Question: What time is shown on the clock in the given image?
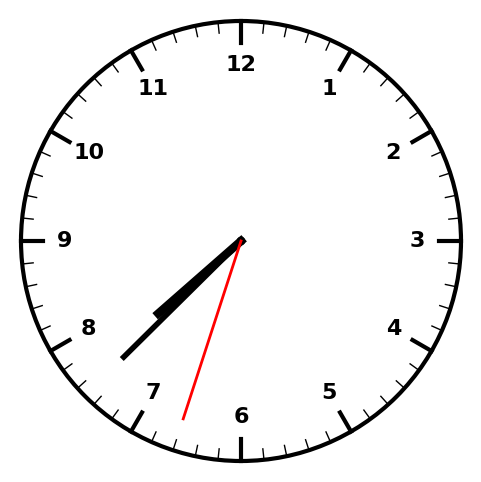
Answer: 07:37:33